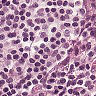
Metastatic tissue present: no